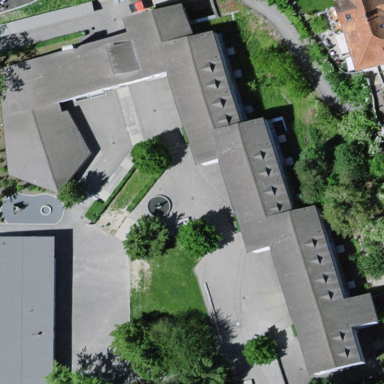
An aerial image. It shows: School building.